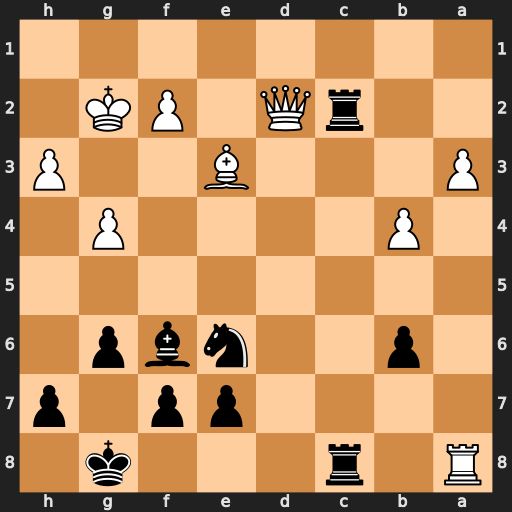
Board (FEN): R1r3k1/4pp1p/1p2nbp1/8/1P4P1/P3B2P/2rQ1PK1/8
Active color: b
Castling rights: -
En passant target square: -
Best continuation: Rxd2 Rxc8+ Rd8 Rxd8+ Nxd8